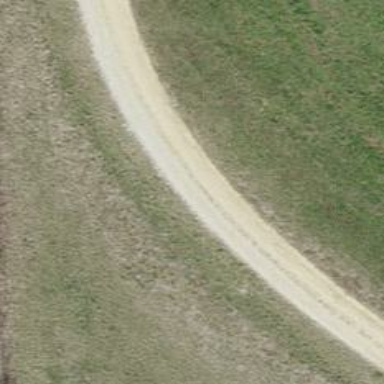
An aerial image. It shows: Track with compacted grade2 surface.